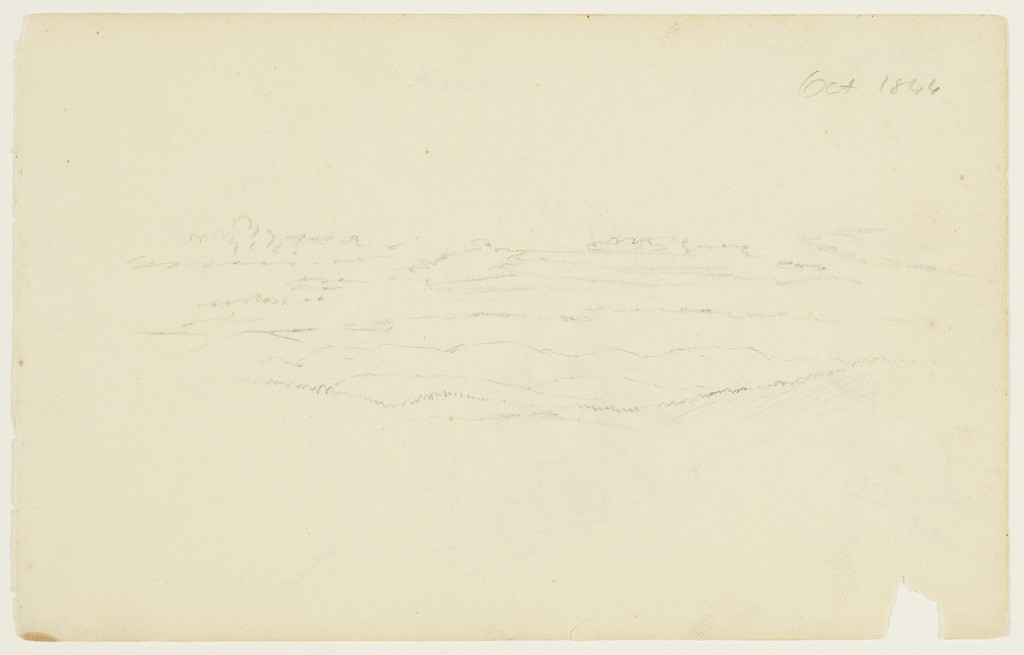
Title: Landscape near Catskill, New York
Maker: Frederic Edwin Church, American, 1826–1900
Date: October 1844 and May 1845
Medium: Graphite on white wove paper; verso: graphite on white wove paper
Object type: Drawing
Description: Landscape sketch showing a view of clouds over a rolling mountain range--likely the Catskill Escarpment near Catskill, New York. In the middle distance, gently sloping, wooded terrain stretches across the composition. In the background, the undulating outline of a mountain range forms a horizon beneath layers of puffy and hazy clouds.

Verso: Landscape sketch showing a view from a wooded mountaintop surrounded by misty clouds, likely in the Catskill Mountains. In the foreground, five or six evergreen trees grow out of rocky and rugged terrain, mostly located at center. Above, the jagged outline of a nearby cloud that dominates (or obscures) the view is visible.